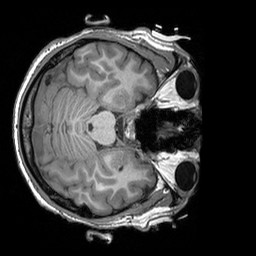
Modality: T1w
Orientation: axial
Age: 20
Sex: male
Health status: healthy
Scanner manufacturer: siemens
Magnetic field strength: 3 T
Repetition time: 2.3 s
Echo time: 0.00303 s